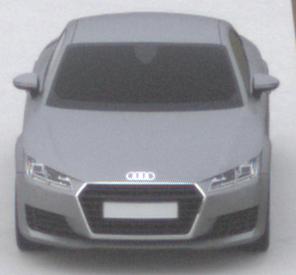
Make: Audi
Model: TT Coupé 1.8 TFSI
Detailed model: TT (8S) Coupé
Model produced from: 2015/08
Model produced until: 2018/06
Doors: 3
Color: gray
Road condition: dry road
Daytime: morning or afternoon
Contrast: low contrast